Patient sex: F
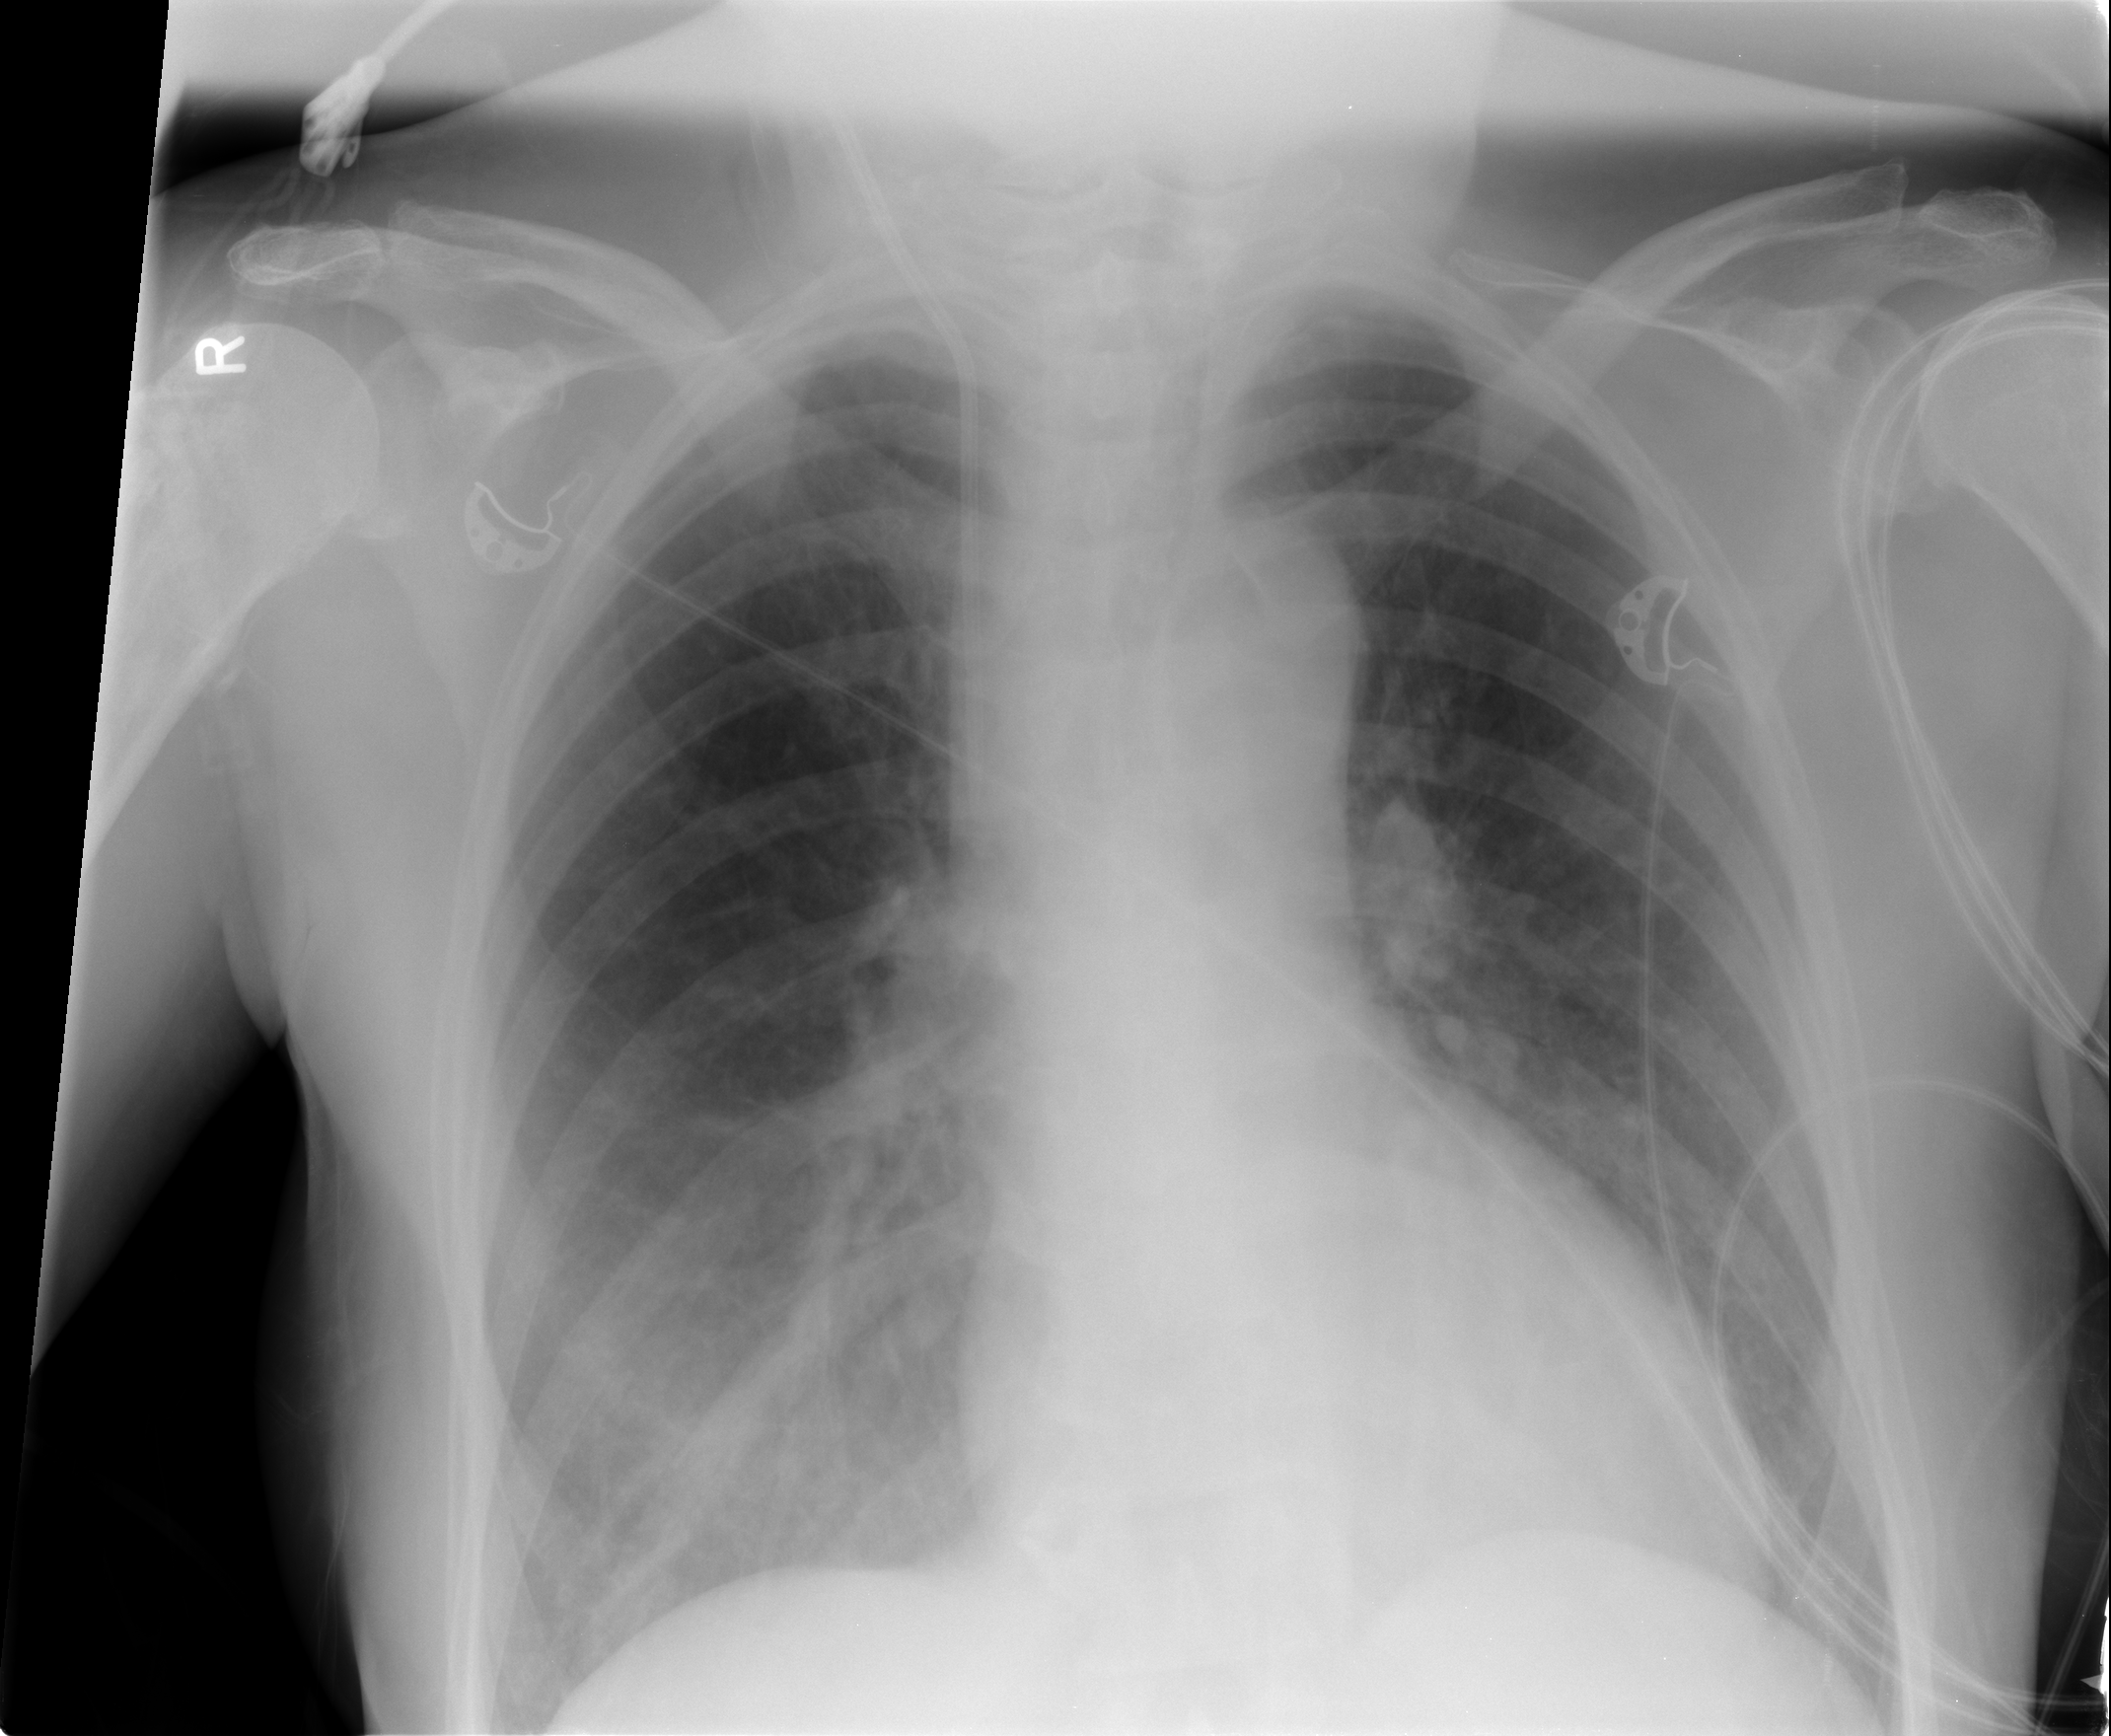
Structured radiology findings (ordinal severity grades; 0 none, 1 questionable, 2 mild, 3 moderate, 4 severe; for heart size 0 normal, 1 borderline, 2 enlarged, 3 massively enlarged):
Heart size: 0
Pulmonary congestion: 0
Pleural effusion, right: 0
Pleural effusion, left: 0
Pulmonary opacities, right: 0
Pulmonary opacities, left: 0
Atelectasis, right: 2
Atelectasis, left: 0